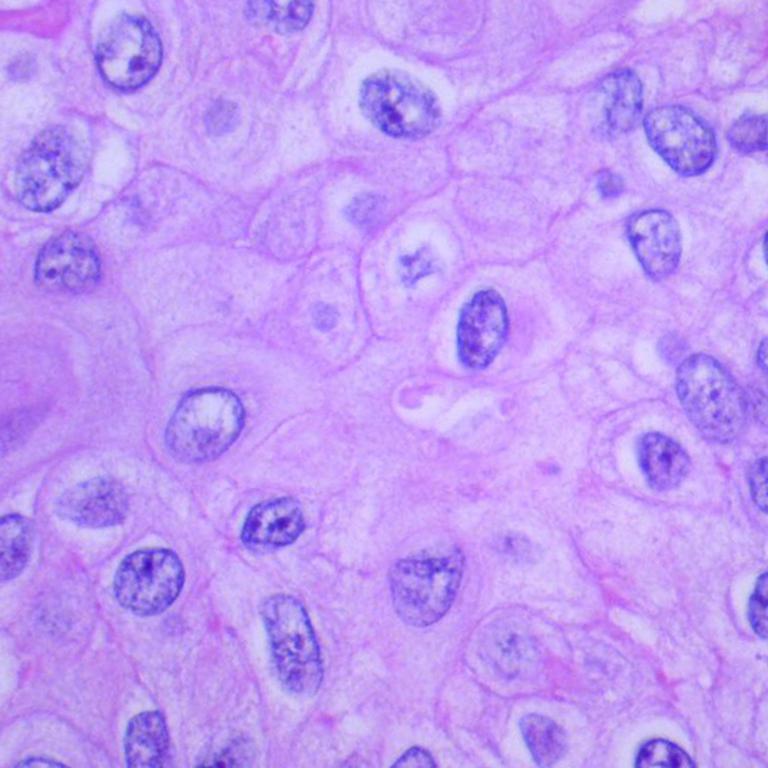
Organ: lung
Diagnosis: squamous carcinomas